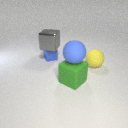
large green rubber cube below large blue rubber sphere